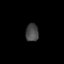
Tissue: skin
Cell type: Epithelial cells
Senescence score: 0.1734
Nuclear area (px): 225
Mean DAPI intensity: 71.151